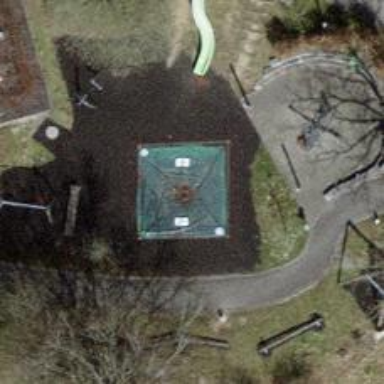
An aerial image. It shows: Playground with cushions.